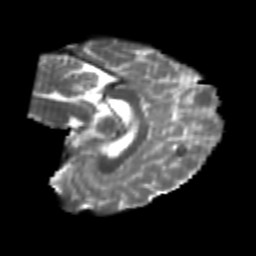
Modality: T2w
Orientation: sagittal
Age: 26
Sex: female
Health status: healthy
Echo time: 0.074 s